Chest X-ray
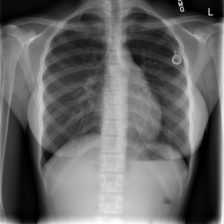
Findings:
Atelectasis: negative
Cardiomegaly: negative
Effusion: negative
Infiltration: negative
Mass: negative
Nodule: negative
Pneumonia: negative
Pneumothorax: negative
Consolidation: negative
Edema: negative
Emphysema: negative
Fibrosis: negative
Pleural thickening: negative
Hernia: negative